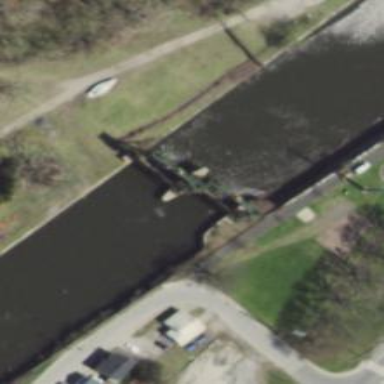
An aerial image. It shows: Lock gate on waterway.